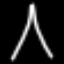
Label: The Eiffel Tower